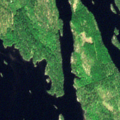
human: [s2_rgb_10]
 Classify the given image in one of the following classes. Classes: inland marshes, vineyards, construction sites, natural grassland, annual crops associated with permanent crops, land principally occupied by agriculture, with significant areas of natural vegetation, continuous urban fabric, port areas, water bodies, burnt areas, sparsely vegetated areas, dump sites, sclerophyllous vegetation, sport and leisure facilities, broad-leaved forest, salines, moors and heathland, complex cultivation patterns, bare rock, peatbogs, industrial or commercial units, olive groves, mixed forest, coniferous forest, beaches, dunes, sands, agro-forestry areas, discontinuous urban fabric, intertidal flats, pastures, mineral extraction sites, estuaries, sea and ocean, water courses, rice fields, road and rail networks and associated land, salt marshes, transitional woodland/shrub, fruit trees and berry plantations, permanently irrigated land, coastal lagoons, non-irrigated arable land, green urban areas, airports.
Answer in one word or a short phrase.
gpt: mixed forest, water bodies